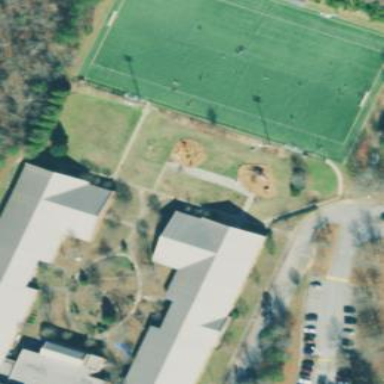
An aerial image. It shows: Grass pitch used for soccer and running leisure activities.